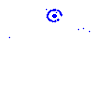
Particle: pion